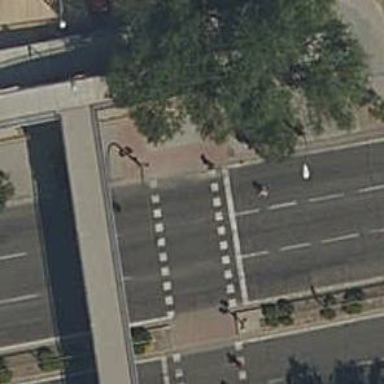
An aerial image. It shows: Road with traffic signals.